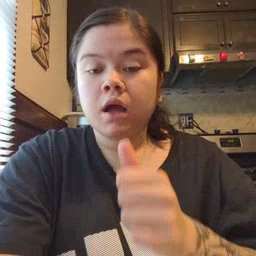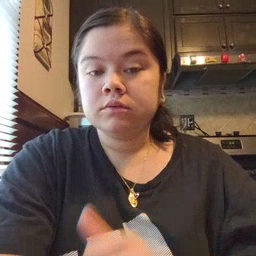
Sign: not